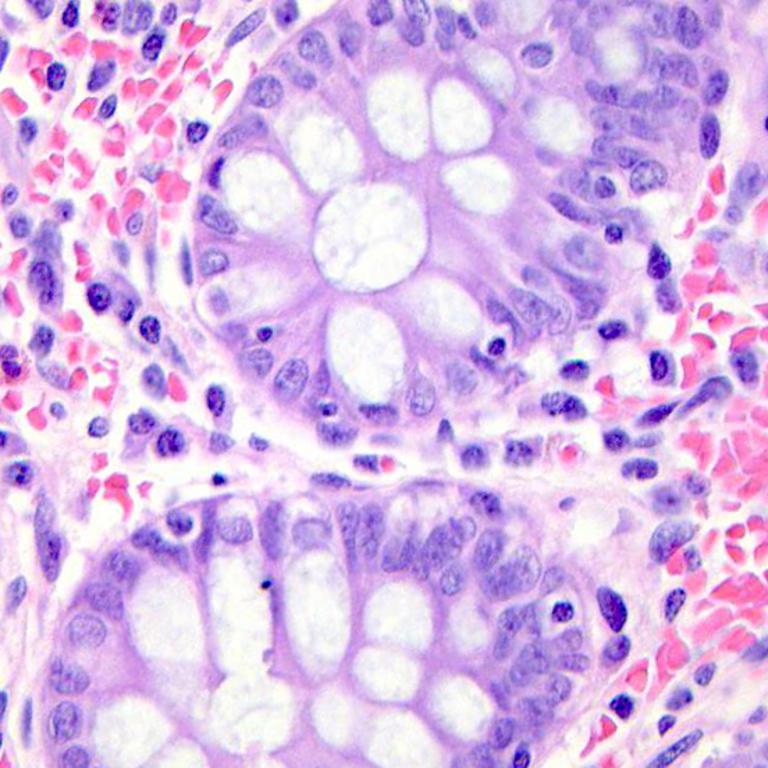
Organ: colon
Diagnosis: benign